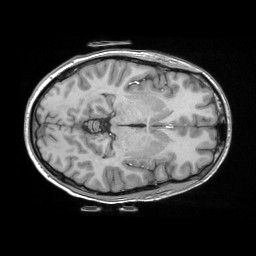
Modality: T1w
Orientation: axial